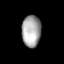
Tissue: prostate
Cell type: T cells
Senescence score: 0.298
Nuclear area (px): 593
Mean DAPI intensity: 164.875